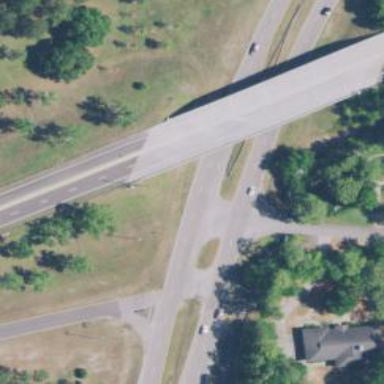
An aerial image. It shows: Trunk_link highway on bridge.